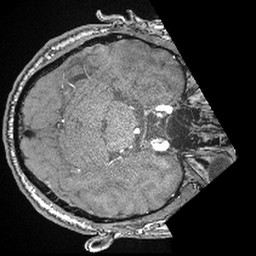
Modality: angio
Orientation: axial
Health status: ill
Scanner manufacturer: siemens
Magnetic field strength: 3 T
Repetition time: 0.021 s
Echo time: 0.00343 s